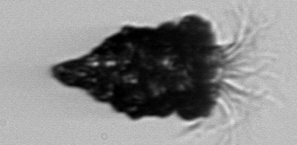
Label: Tintinnopsis